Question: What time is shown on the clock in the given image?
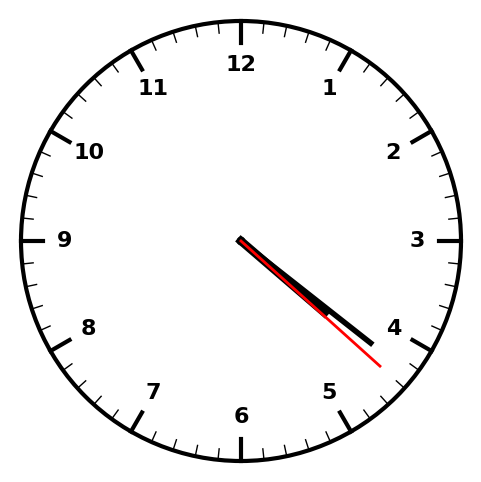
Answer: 04:21:22